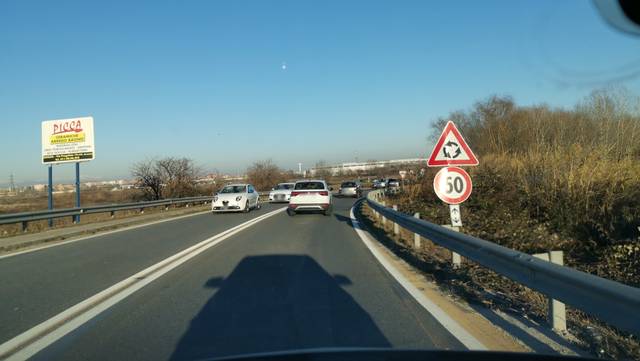
Region: Italy
Coordinates: 45.041, 7.559